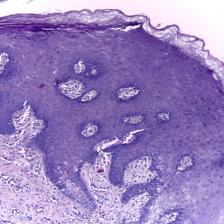
Diagnosis: Normal